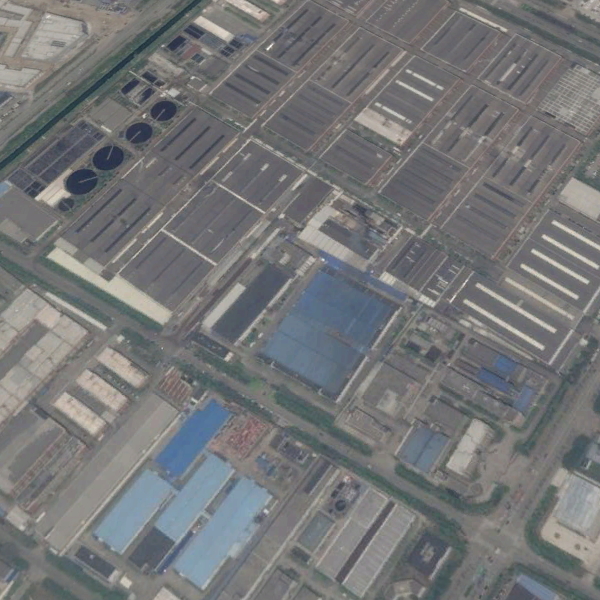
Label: Industrial